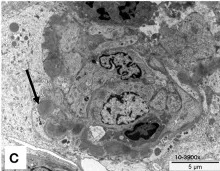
(C) Numerous subepithelial (humps) and mesangial dense deposits were observed by electronic microscopy. Arrow shows so called humps.
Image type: pathology (h&e)